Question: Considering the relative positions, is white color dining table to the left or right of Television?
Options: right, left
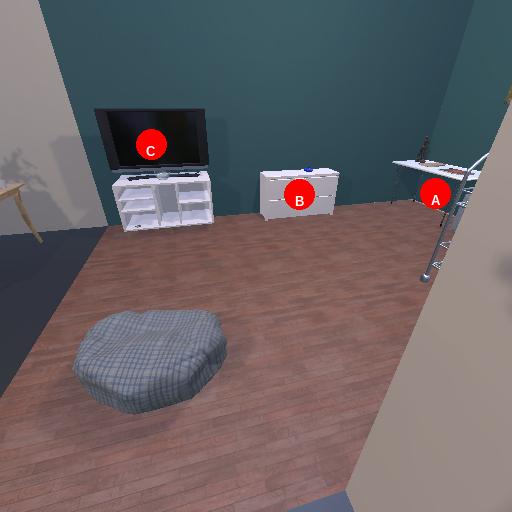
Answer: right